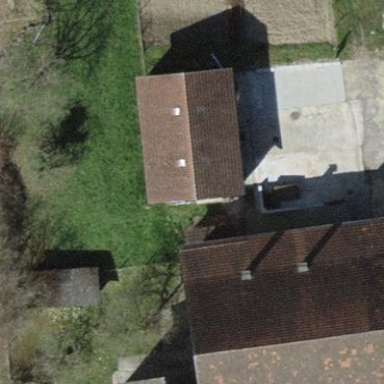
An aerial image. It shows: Barn.